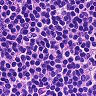
Metastatic tissue present: no